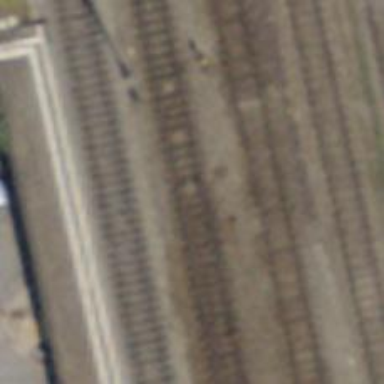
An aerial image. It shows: Railway track with contact lines for electrification.